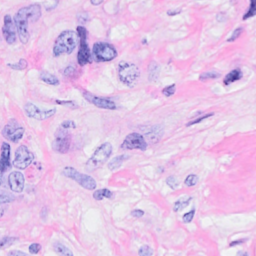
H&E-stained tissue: Breast